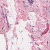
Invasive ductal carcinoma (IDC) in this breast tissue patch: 0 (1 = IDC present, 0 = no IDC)